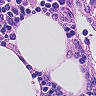
Metastatic tissue present: no